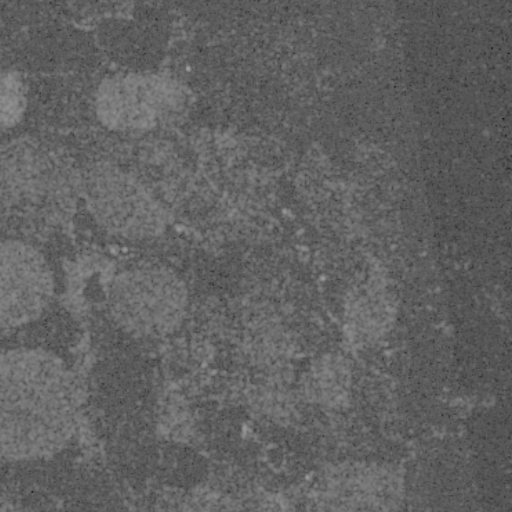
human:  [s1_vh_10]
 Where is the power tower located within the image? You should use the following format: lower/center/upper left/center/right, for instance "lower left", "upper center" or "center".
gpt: The power tower is located in the upper right of the image.
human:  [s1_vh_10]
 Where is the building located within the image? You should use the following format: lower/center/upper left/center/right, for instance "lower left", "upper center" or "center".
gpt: There is no building in the image.

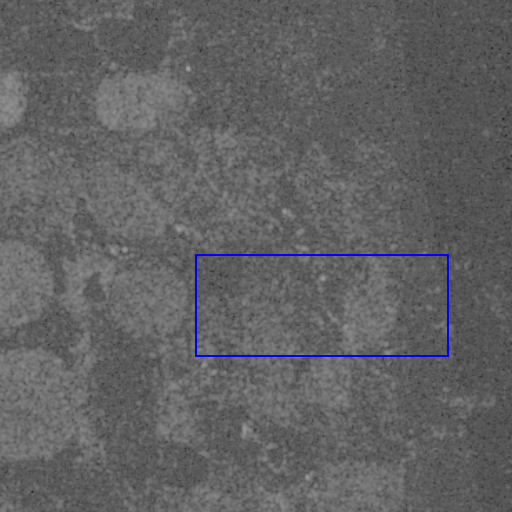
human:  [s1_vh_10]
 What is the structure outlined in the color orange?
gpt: There is no orange outline.
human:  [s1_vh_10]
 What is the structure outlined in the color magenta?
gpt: There is no structure outlined in magenta.